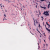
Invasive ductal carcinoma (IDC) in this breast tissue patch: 0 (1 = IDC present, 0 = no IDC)